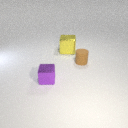
small purple metal cube in front of small brown rubber cylinder